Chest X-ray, PA view. Patient: 39 years old, sex M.
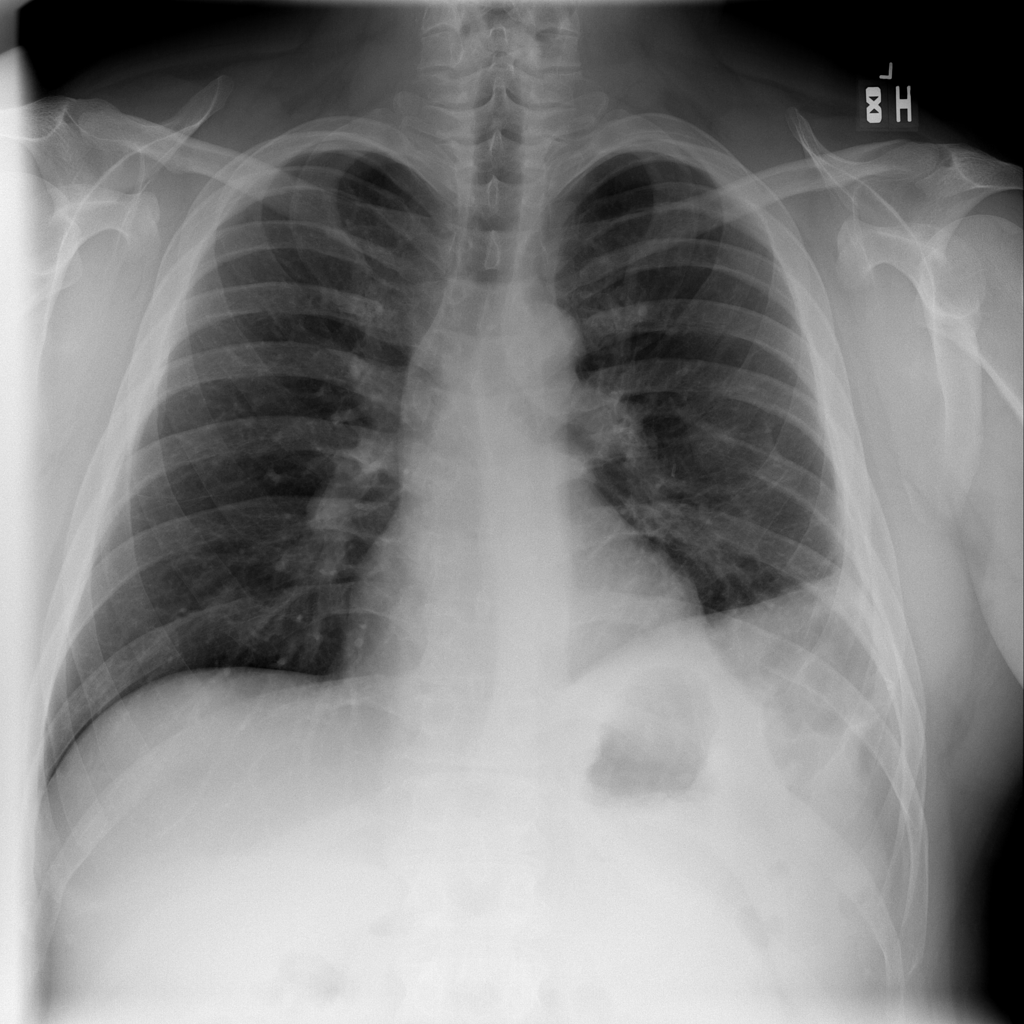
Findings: No Finding